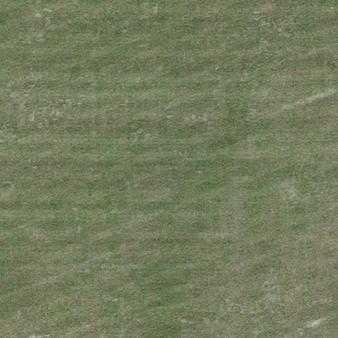
Label: other